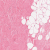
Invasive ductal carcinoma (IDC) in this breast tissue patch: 0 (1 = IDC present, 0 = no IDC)